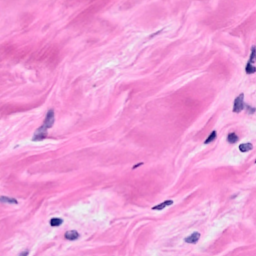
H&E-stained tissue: Breast